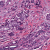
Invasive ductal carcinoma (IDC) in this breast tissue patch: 0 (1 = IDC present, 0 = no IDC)